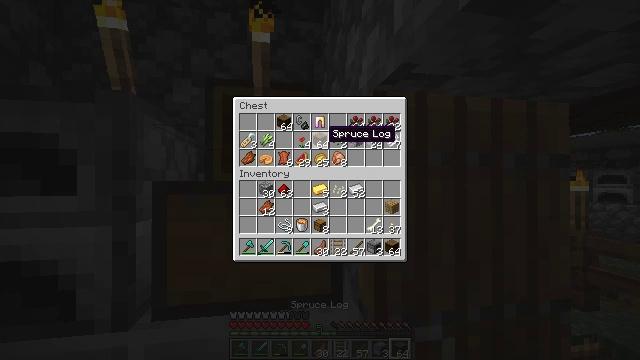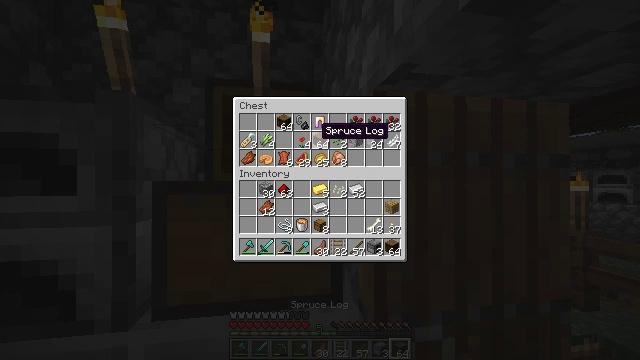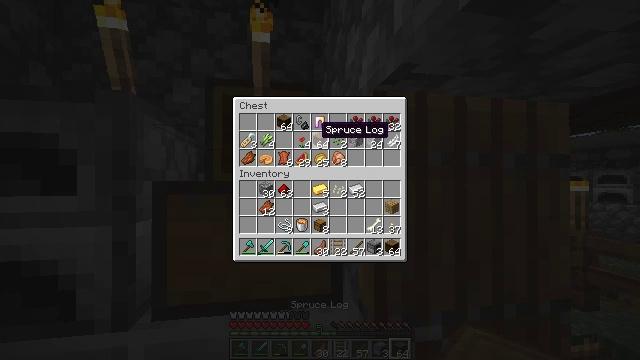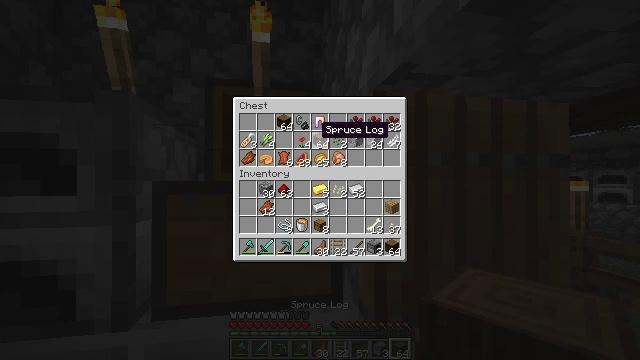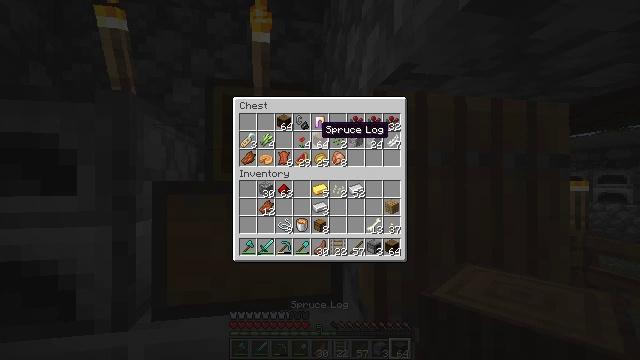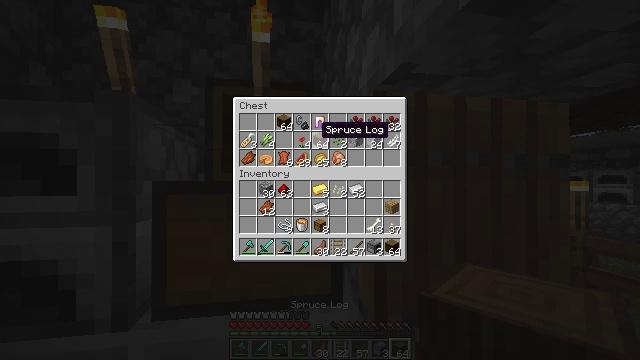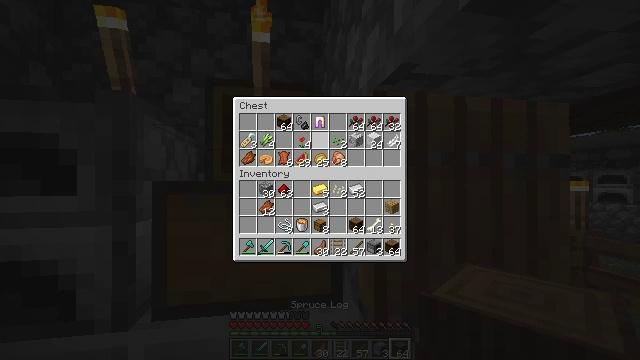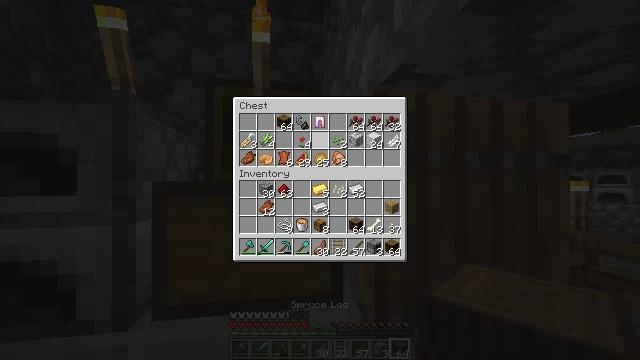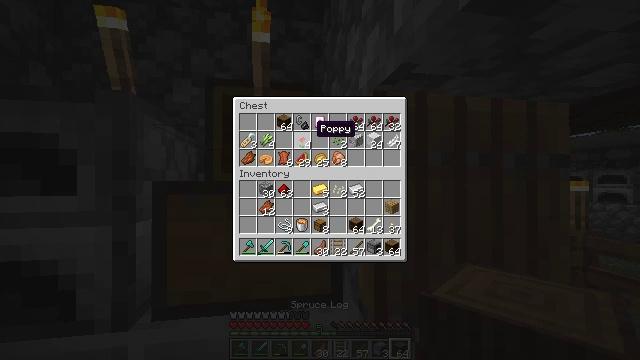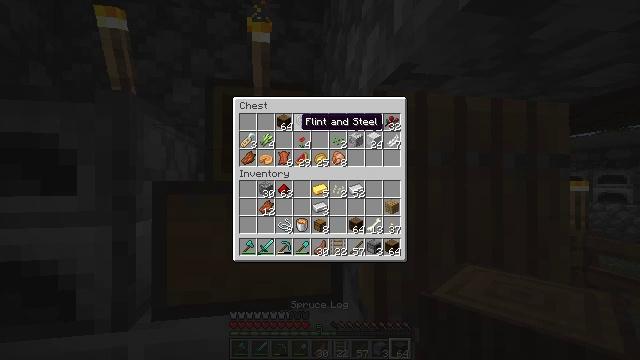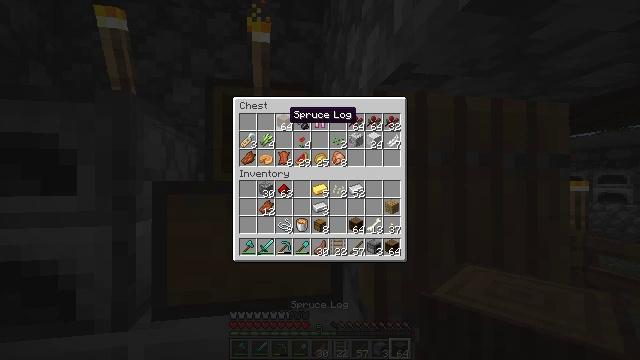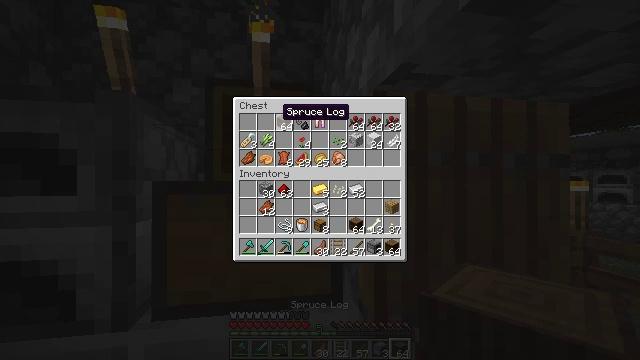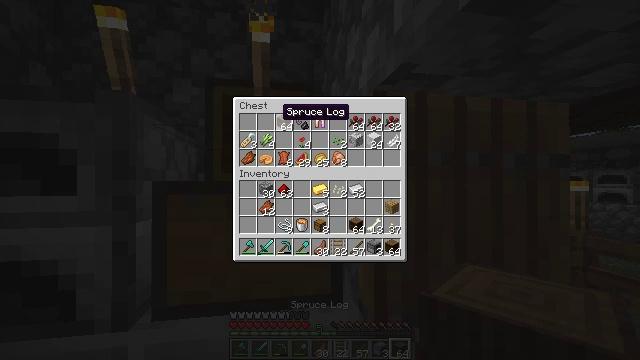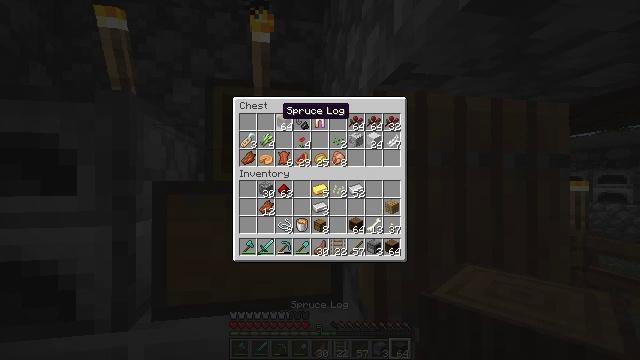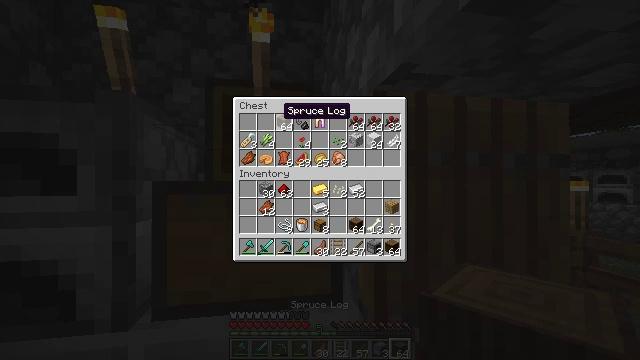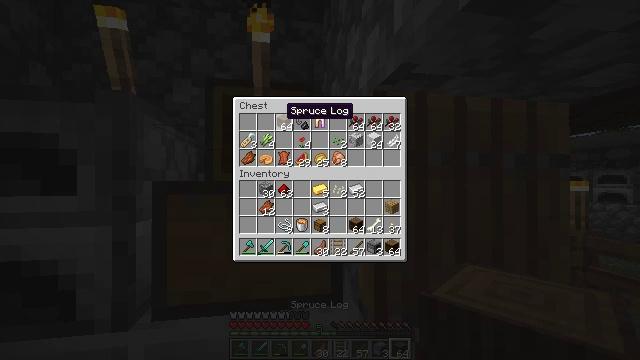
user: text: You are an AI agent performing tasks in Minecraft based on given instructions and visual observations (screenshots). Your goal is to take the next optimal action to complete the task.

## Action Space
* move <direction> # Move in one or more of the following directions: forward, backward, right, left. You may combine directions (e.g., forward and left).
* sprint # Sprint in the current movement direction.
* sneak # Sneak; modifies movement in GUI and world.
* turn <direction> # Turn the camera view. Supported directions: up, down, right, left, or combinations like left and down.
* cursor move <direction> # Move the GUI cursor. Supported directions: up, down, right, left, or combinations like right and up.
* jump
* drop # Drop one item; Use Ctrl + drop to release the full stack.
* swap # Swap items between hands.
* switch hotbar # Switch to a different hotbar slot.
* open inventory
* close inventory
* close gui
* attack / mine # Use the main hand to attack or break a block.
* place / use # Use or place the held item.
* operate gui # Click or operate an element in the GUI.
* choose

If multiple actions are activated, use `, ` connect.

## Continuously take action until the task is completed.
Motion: motion action
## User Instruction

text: Transform raw spruce into spruce wood.
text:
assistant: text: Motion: sneak
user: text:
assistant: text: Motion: sneak
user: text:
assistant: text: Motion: sneak
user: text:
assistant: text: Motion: sneak
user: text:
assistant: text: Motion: sneak
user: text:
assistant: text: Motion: sneak, operate gui
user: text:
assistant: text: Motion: sneak, operate gui
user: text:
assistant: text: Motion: sneak
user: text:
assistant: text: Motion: sneak, cursor move left and up
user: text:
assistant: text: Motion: sneak, cursor move left and up
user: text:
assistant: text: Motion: sneak
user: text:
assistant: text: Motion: sneak
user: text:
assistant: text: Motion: sneak
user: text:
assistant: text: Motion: sneak
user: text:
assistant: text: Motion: sneak
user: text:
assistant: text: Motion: sneak
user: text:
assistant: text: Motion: sneak
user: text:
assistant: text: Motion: sneak, operate gui
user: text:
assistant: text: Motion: sneak, operate gui
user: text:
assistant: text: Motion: sneak, operate gui
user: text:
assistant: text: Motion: sneak
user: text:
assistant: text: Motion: sneak
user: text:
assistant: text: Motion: sneak, cursor move down
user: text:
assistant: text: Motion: sneak, cursor move right and down
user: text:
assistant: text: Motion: sneak, cursor move right and down
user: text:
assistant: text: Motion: sneak, cursor move right and down
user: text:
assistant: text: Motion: sneak, cursor move right and down
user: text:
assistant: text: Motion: sneak
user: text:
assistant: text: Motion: sneak
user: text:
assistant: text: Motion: sneak